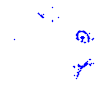
Particle: pion